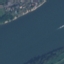
Land use / land cover: River